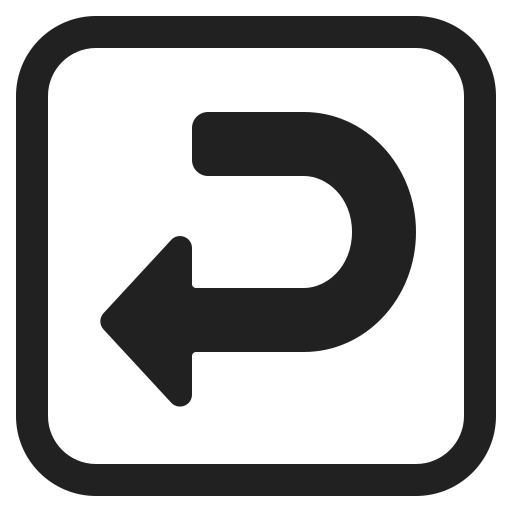
right arrow curving left high contrast